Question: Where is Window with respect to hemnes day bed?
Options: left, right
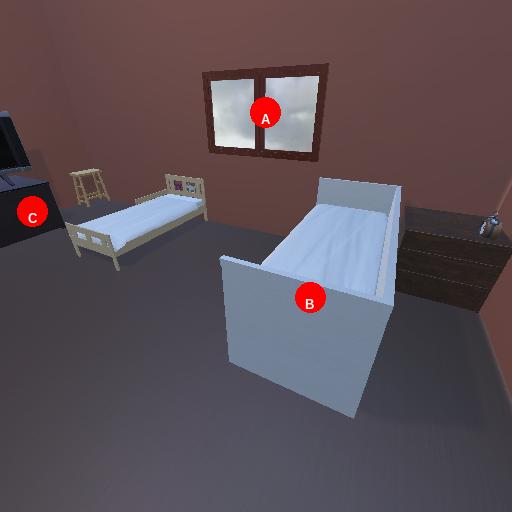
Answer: left